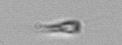
Label: Calciopappus